Question: I'm setting up a sign-up form, and user has to accept the conditions before he can submit the form. However, I haven't found a way to succesfully validate the checkbox. It has to be checked, or the user can't continue, and if it's checked --> continue with the script. However, my code isn't working as I want it to, and I'm asking for the correct way to do this.
'''
var Ehdot = $('checkbox[name=ehdot]').is(':checked');
if((Nimi==="")||(ehdot === false)){
if(Ehdot == false){
alert('Olethan lukenut ehdot ja hyvaksyt ne?');
$('checkbox[name=ehdot]').focus();
return false;
}
return false;
}
'''
A fiddle about this: <URL>

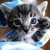
Answer: A small bug in your code .
'''
var Ehdot = $('checkbox[name=ehdot]').is(':checked');
'''
There is no element named 'checkbox' in your dom . This will returns always 'false' .
you have to change this line to
'''
var Ehdot = $('input[name=ehdot]').is(':checked');
'''